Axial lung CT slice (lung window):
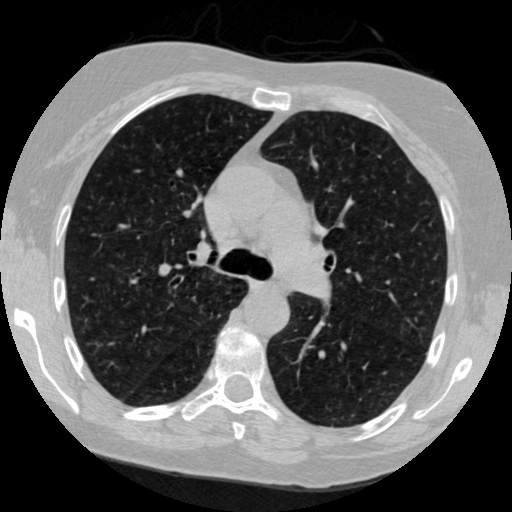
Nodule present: no